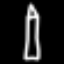
Label: pencil